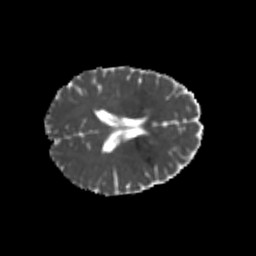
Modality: MD
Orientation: axial
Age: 20
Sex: female
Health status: healthy
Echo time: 0.074 s